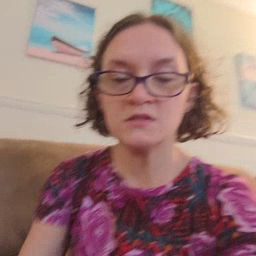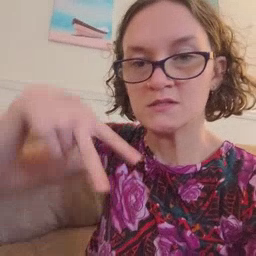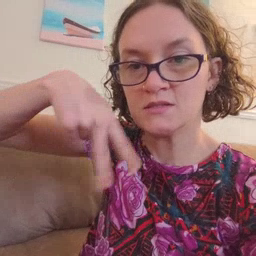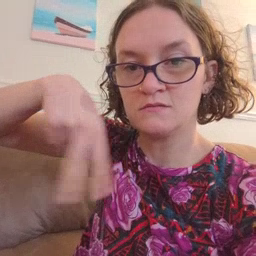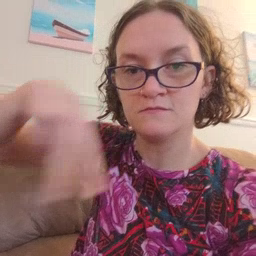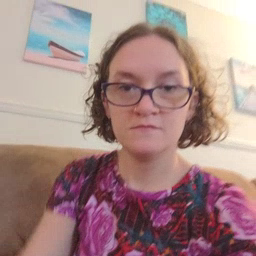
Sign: dance